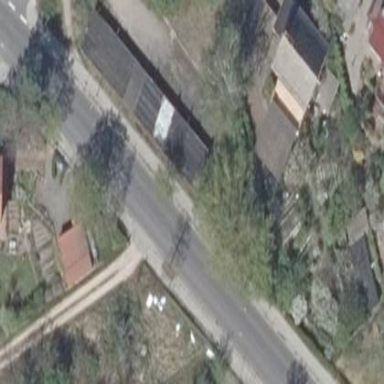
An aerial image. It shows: Group of garages.